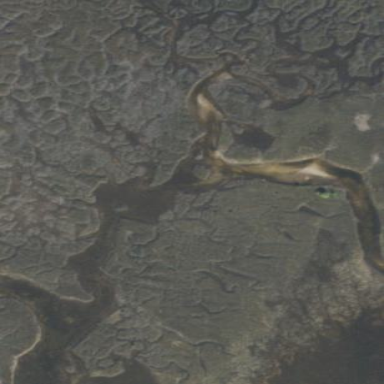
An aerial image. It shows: Tidalflat wetland.